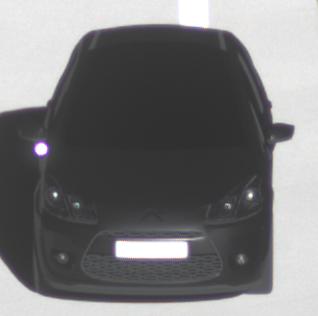
Make: Citroen
Model: C3 1.1
Detailed model: C3 (II)
Model produced from: 2010/01
Model produced until: 2012/03
Doors: 5
Color: black
Road condition: dry road
Daytime: morning or afternoon
Contrast: high contrast